Question: I'm trying to create a view controller hierarchy programmatically (without IB and Storyboard). Things work well if I use a plain 'UIViewController':
'''
// My app delegate
func application(application: UIApplication, didFinishLaunchingWithOptions options: [NSObject: AnyObject]?) -> Bool {
self.window = UIWindow(frame: UIScreen.mainScreen().bounds)
let vc = UIViewController(nibName: nil, bundle: nil)
vc.view = UIView(frame: CGRectZero)
vc.view.backgroundColor = UIColor.whiteColor()
let label = UILabel(frame: CGRectMake(0, 0, 100, 40))
label.text = "Hello!"
vc.view.addSubview(label)
vc.title = "Title"
self.window.rootViewController = vc
self.window.makeKeyAndVisible()
return true
}
'''
Then I try to put the view controller inside a navigation controller:
'''
func application(application: UIApplication, didFinishLaunchingWithOptions options: [NSObject: AnyObject]?) -> Bool {
self.window = UIWindow(frame: UIScreen.mainScreen().bounds)
// vc created the same way as above.
let nav = UINavigationController(rootViewController: vc)
self.window.rootViewController = nav
self.window.makeKeyAndVisible()
return true
}
'''
And the label is hidden under the navigation bar.

So obviously the view isn't resized properly by the navigation view controller. I tried setting the frame of the inner vc, but that does not have an effect, probably because things are handled by autolayout instead? Should I add some constraints to make this work properly like in IB/Storyboard, or should I do some things differently?
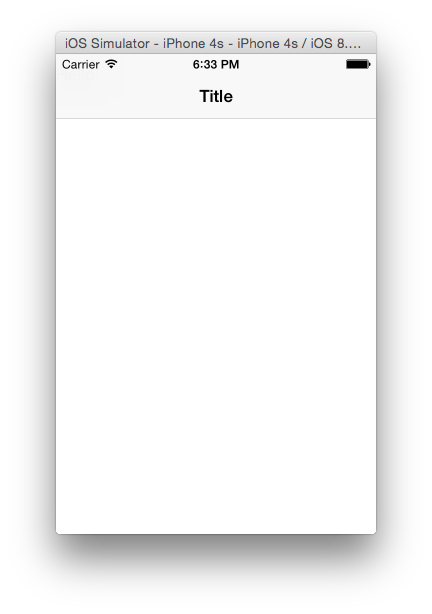
Answer: Your view is being resized correctly but in iOS 8, since bars can be translucent, views extend under them by default. (That's the reason why your label is hidden by the navigation bar)
From what I'm understand you want to use a translucent bar but you don't want your content to end up under them. To accomplish this you can edit the edgesForExtendedLayout property of your view controller.
'''
vc.edgesForExtendedLayout = UIRectEdgeNone
'''
This property tells you what edges should be extended under translucent bars (left, right, top, bottom, all, none or any combination of those) and defaults to UIRectEdgeAll.
For more informations check out the <URL>.